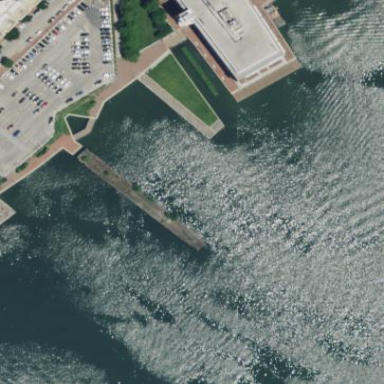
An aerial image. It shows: Man-made pier.